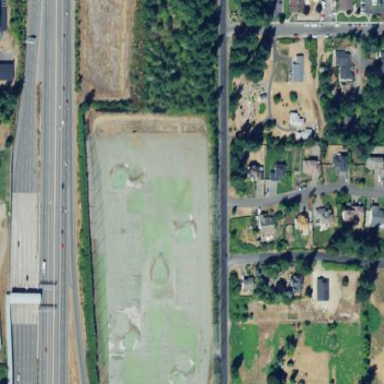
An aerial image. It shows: Grassy area used as driving range for golf.